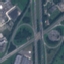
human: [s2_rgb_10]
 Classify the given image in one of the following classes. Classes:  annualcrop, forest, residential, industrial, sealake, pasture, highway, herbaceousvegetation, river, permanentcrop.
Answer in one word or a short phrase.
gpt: Highway